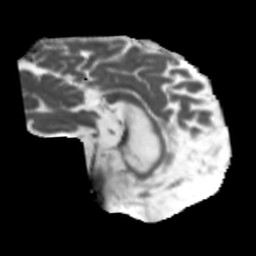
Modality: MD
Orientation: sagittal
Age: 56
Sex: male
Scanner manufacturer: siemens
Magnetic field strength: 3 T
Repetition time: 5.47 s
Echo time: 0.0854 s